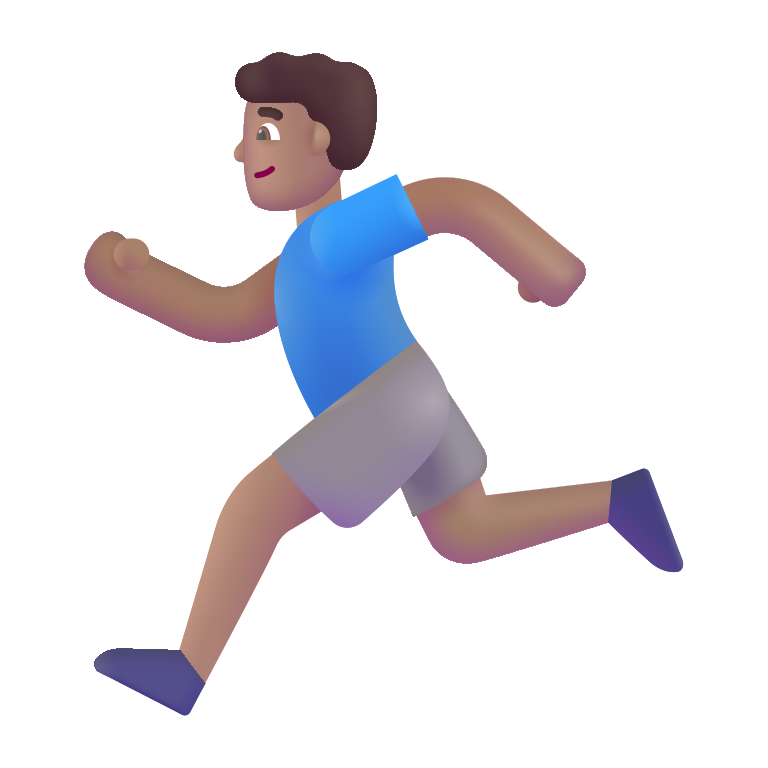
man running color